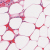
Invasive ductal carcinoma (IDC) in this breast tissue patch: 0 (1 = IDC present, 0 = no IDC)